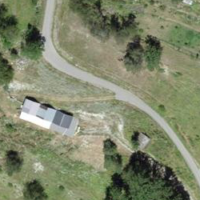
EUNIS habitat code: 24
Species observed at this site:
Saponaria ocymoides